Question: I'm making a REST service with php using the slim framework. everything works but there is something weird. I always get double or triple data. Here is my index.php:
'''
<?php
require 'Slim/Slim.php';
\Slim\Slim::registerAutoloader();
$app = new \Slim\Slim();
if($_SERVER['REQUEST_METHOD'] == 'OPTIONS') {
header( "HTTP/1.1 200 OK" );
exit();
}
function getConnection() {
try {
$db_username = "root";
$db_password="admin";
$conn = new PDO('mysql:host=localhost;dbname=dats24', $db_username);
$conn->setAttribute(PDO::ATTR_ERRMODE, PDO::ERRMODE_EXCEPTION);
} catch(PDOException $e) {
echo 'ERROR: ' . $e->getMessage();
}
return $conn;
}
$app->get('/problem/find/:id/','getProblem'); // Using Get HTTP Method and process getUser function
$app->get('/problem/find-all/','getProblems'); // Using Get HTTP Method and process getUsers function
$app->post('/problem/add/', 'addProblem'); // Using Post HTTP Method and process addUser function
$app->delete('/problem/delete/:id','deleteProblem'); // Using Delete HTTP Method and process deleteUser function
$app->run();
function getProblems() {
$sql_query = "select * FROM problems ORDER BY Station";
try {
$dbCon = getConnection();
$stmt = $dbCon->query($sql_query);
$problems = $stmt->fetchAll(PDO::FETCH_OBJ);
$dbCon = null;
echo '{"probfems": ' . json_encode($problems) . '}';
}
catch(PDOException $e) {
echo '{"error":{"text":'. $e->getMessage() .'}}';
}
}
function getProblem($id) {
$sql = "SELECT * FROM problems WHERE idproblems=:id";
try {
$dbCon = getConnection();
$stmt = $dbCon->prepare($sql);
$stmt->bindParam("id", $id);
$stmt->execute();
$problem = $stmt->fetchObject();
$dbCon = null;
echo json_encode($problem);
} catch(PDOException $e) {
echo '{"error":{"text":'. $e->getMessage() .'}}';
}
}
function addProblem() {
global $app;
$postdata = file_get_contents("php://input");
echo $postdata;
$req = json_decode($postdata);; // Getting parameter with names
$paramName = $req->station; // Getting parameter with names
$paramAdres = $req->address; // Getting parameter with names
$paramCity = $req->city;// Getting parameter with names
$parampostal = $req->postalcode;
$parampic = $req->pictureOfDamage;
$paramdescrip= $req->description;
$sql = "INSERT INTO problems (Station,Address,Postalcode,City,PictureOfDamage,Description) VALUES (:station,:address,:postalcode,:city,:pictureOfDamage,:description)";
try {
$dbCon = getConnection();
$stmt = $dbCon->prepare($sql);
$stmt->bindParam(':station', $paramName);
$stmt->bindParam(':address', $paramAdres);
$stmt->bindParam(':city', $paramCity);
$stmt->bindParam(':postalcode', $parampostal);
$stmt->bindParam(':pictureOfDamage', $parampic);
$stmt->bindParam(':description', $paramdescrip);
$stmt->execute();
$dbCon = null;
echo json_encode("toegevoegd ");
} catch(PDOException $e) {
echo '{"error":{"text":'. $e->getMessage() .'}}';
}
}
function deleteProblem($id) {
$sql = "DELETE FROM problems WHERE idproblems=:id";
try {
$dbCon = getConnection();
$stmt = $dbCon->prepare($sql);
$stmt->bindParam("id", $id);
$stmt->execute();
$dbCon = null;
} catch(PDOException $e) {
echo '{"error":{"text":'. $e->getMessage() .'}}';
}
}
$app->run();
'''
It doesn't matter wich method I pick like the /find-all gives this as output(the database is currently empty):
'''
{"problems": []}{"problems": []}{"problems": []}
'''
And if I preform a POST it adds it twice to the database. To even make it weirder I get double 404 error when I enter the wrong URL.

As last this is my .htaccess file
'''
RewriteEngine On
RewriteBase /Dats24/
RewriteCond %{REQUEST_FILENAME} !-d
RewriteCond %{REQUEST_FILENAME} !-f
RewriteRule ^ index.php [QSA,L]
Header always set Access-Control-Allow-Origin "*"
Header always set Access-Control-Allow-Methods "PUT, GET, POST, DELETE, OPTIONS"
Header always set Access-Control-Allow-Headers "Origin, X-Requested-With, Content-Type, Access-Control-Allow-Origin"
'''
the method's are not being called more then one time I checked it. I really don't know what the problem could be. Thanks in advance for the help :)
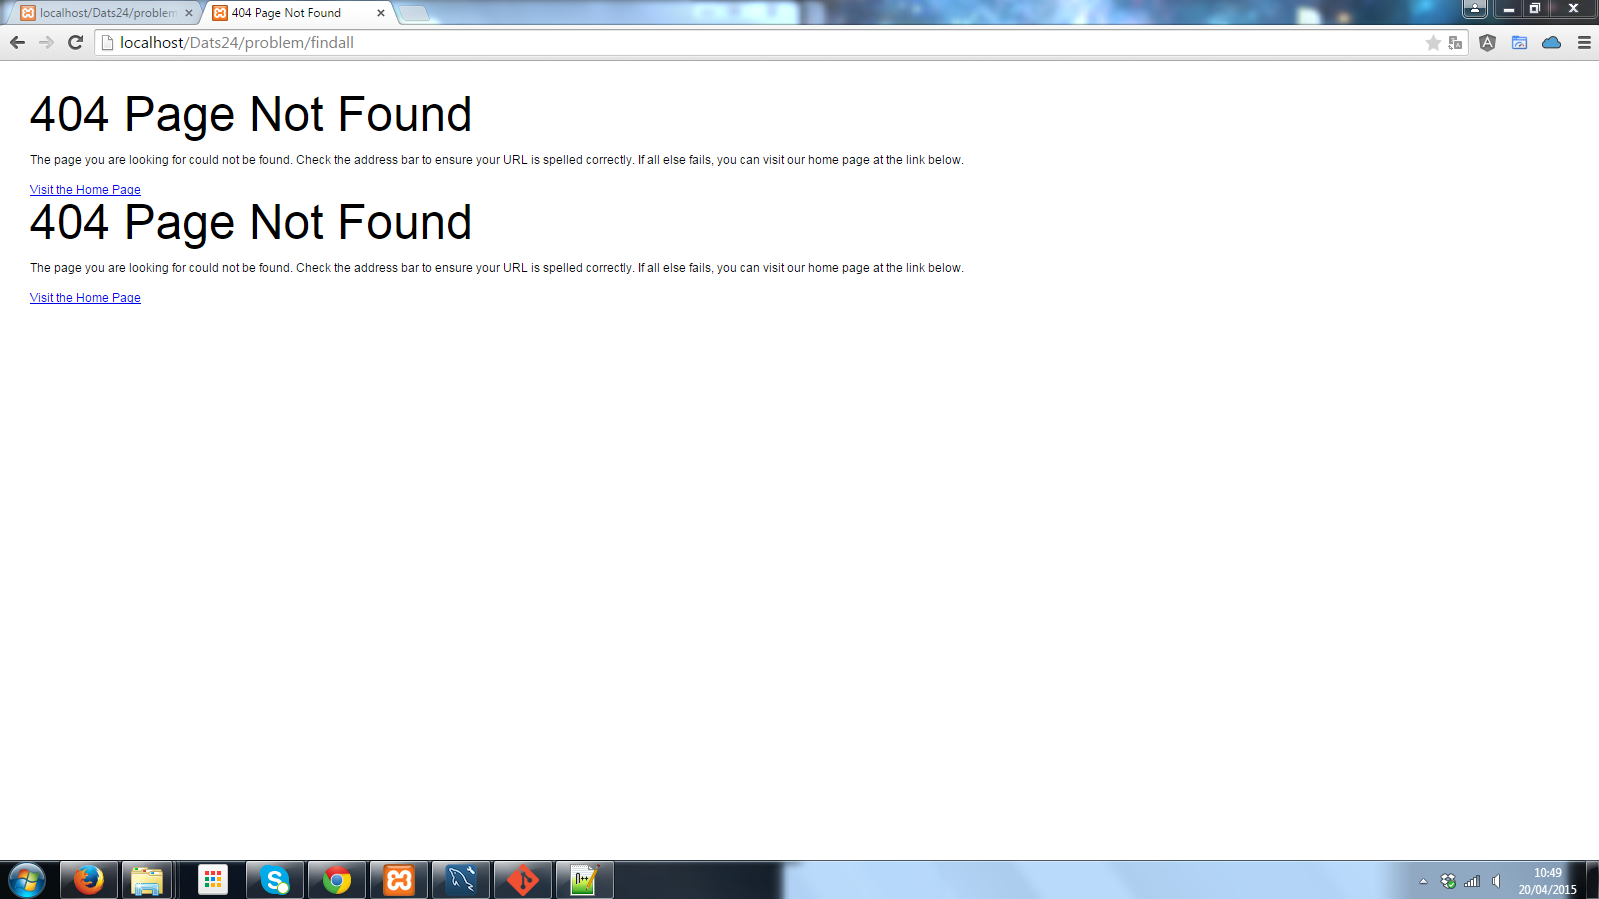
Answer: That is because You have multiple lines with:
'''
$app->run();
'''
Each one executes the whole logic of Your application, and provides the whole output.
Run method should be executed always only once, after You configure routes, middleware etc.
As strange as it seems, I can not find this information (or anything about run method of Slim class) in <URL>...